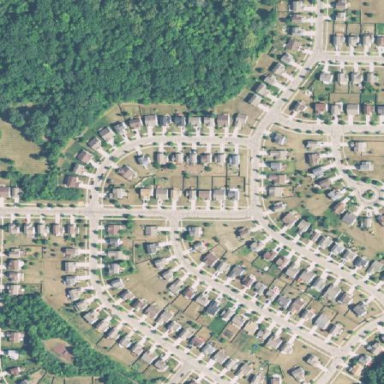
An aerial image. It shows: Residential area composed of single-family homes.